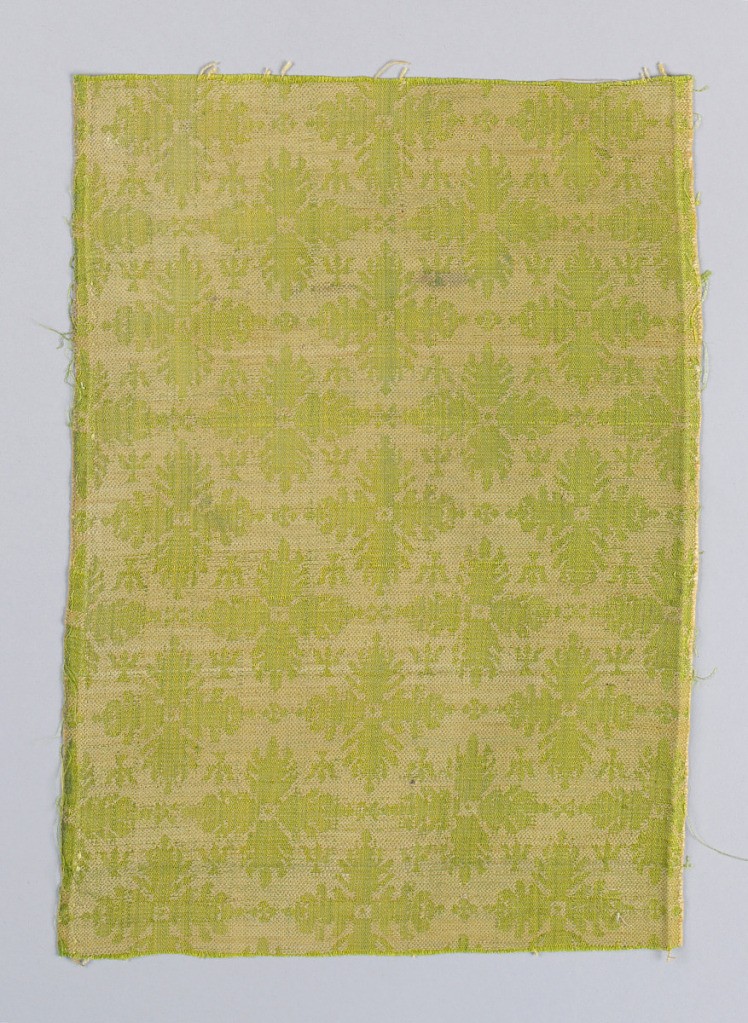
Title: Fragment
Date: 17th–18th century
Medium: silk Technique: 4-harness broken twill plus a float weave
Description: Medium-scale diagonal repeat of four-lobed, leafy rosettes of yellow-green on a light brown ground.